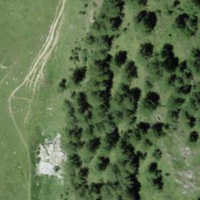
EUNIS habitat code: 26
Species observed at this site:
Aster alpinus